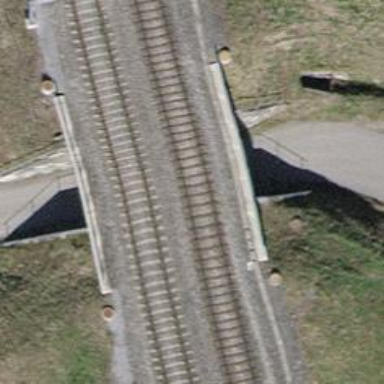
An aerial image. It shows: Track road with grade2 tracktype. It goes through tunnel.